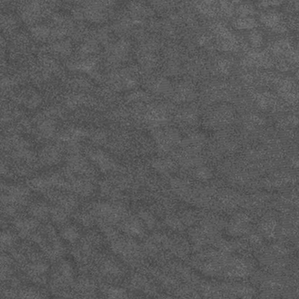
Label: frost